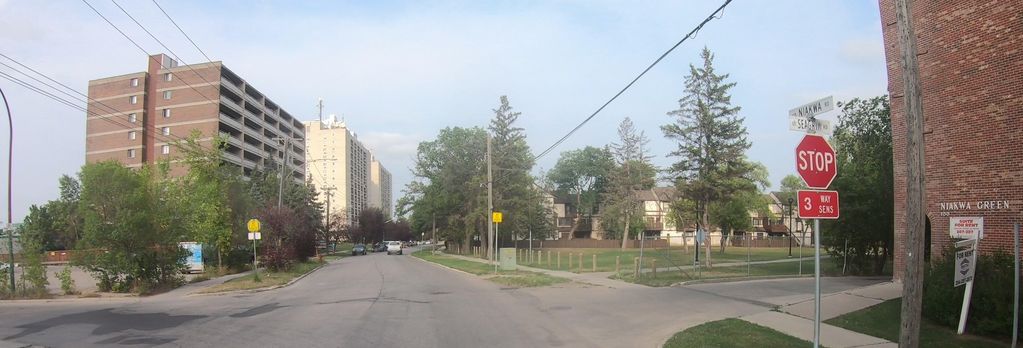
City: winnipeg